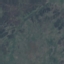
Label: HerbaceousVegetation